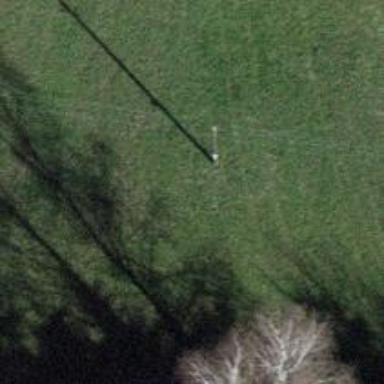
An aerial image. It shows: Power pole.